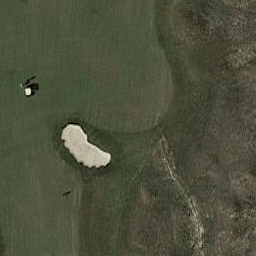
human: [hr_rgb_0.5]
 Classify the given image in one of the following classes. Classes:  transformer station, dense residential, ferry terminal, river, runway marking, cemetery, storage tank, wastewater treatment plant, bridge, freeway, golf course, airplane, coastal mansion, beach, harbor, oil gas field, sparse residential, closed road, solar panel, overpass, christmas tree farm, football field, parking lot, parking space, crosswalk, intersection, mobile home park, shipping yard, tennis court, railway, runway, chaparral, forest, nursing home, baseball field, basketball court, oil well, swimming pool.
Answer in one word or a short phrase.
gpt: golf course